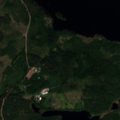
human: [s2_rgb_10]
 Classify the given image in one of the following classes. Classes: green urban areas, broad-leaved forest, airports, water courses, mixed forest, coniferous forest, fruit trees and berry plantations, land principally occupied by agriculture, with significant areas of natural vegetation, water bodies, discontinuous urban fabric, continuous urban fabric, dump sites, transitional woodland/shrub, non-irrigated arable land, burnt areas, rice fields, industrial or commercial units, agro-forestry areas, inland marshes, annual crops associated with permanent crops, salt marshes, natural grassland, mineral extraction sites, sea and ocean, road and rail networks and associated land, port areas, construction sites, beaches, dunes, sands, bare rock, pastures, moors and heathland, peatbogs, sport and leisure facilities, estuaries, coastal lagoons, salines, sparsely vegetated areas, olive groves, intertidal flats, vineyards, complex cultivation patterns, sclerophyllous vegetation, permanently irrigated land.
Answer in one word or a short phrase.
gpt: coniferous forest, mixed forest, water bodies